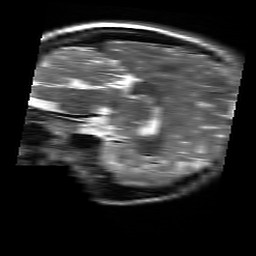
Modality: T2w
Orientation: sagittal
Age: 21
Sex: female
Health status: healthy
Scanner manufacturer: siemens
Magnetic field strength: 3 T
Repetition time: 4.01 s
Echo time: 0.116 s